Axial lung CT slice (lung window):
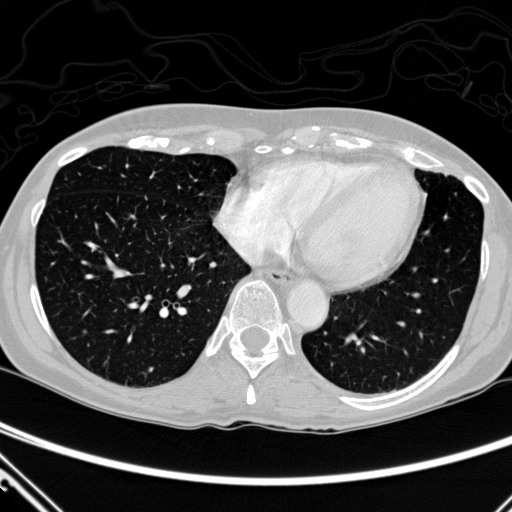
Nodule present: no